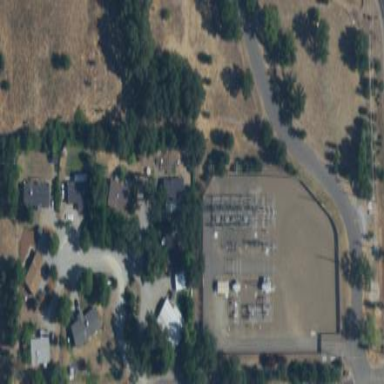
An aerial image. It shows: Power substation.